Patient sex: M
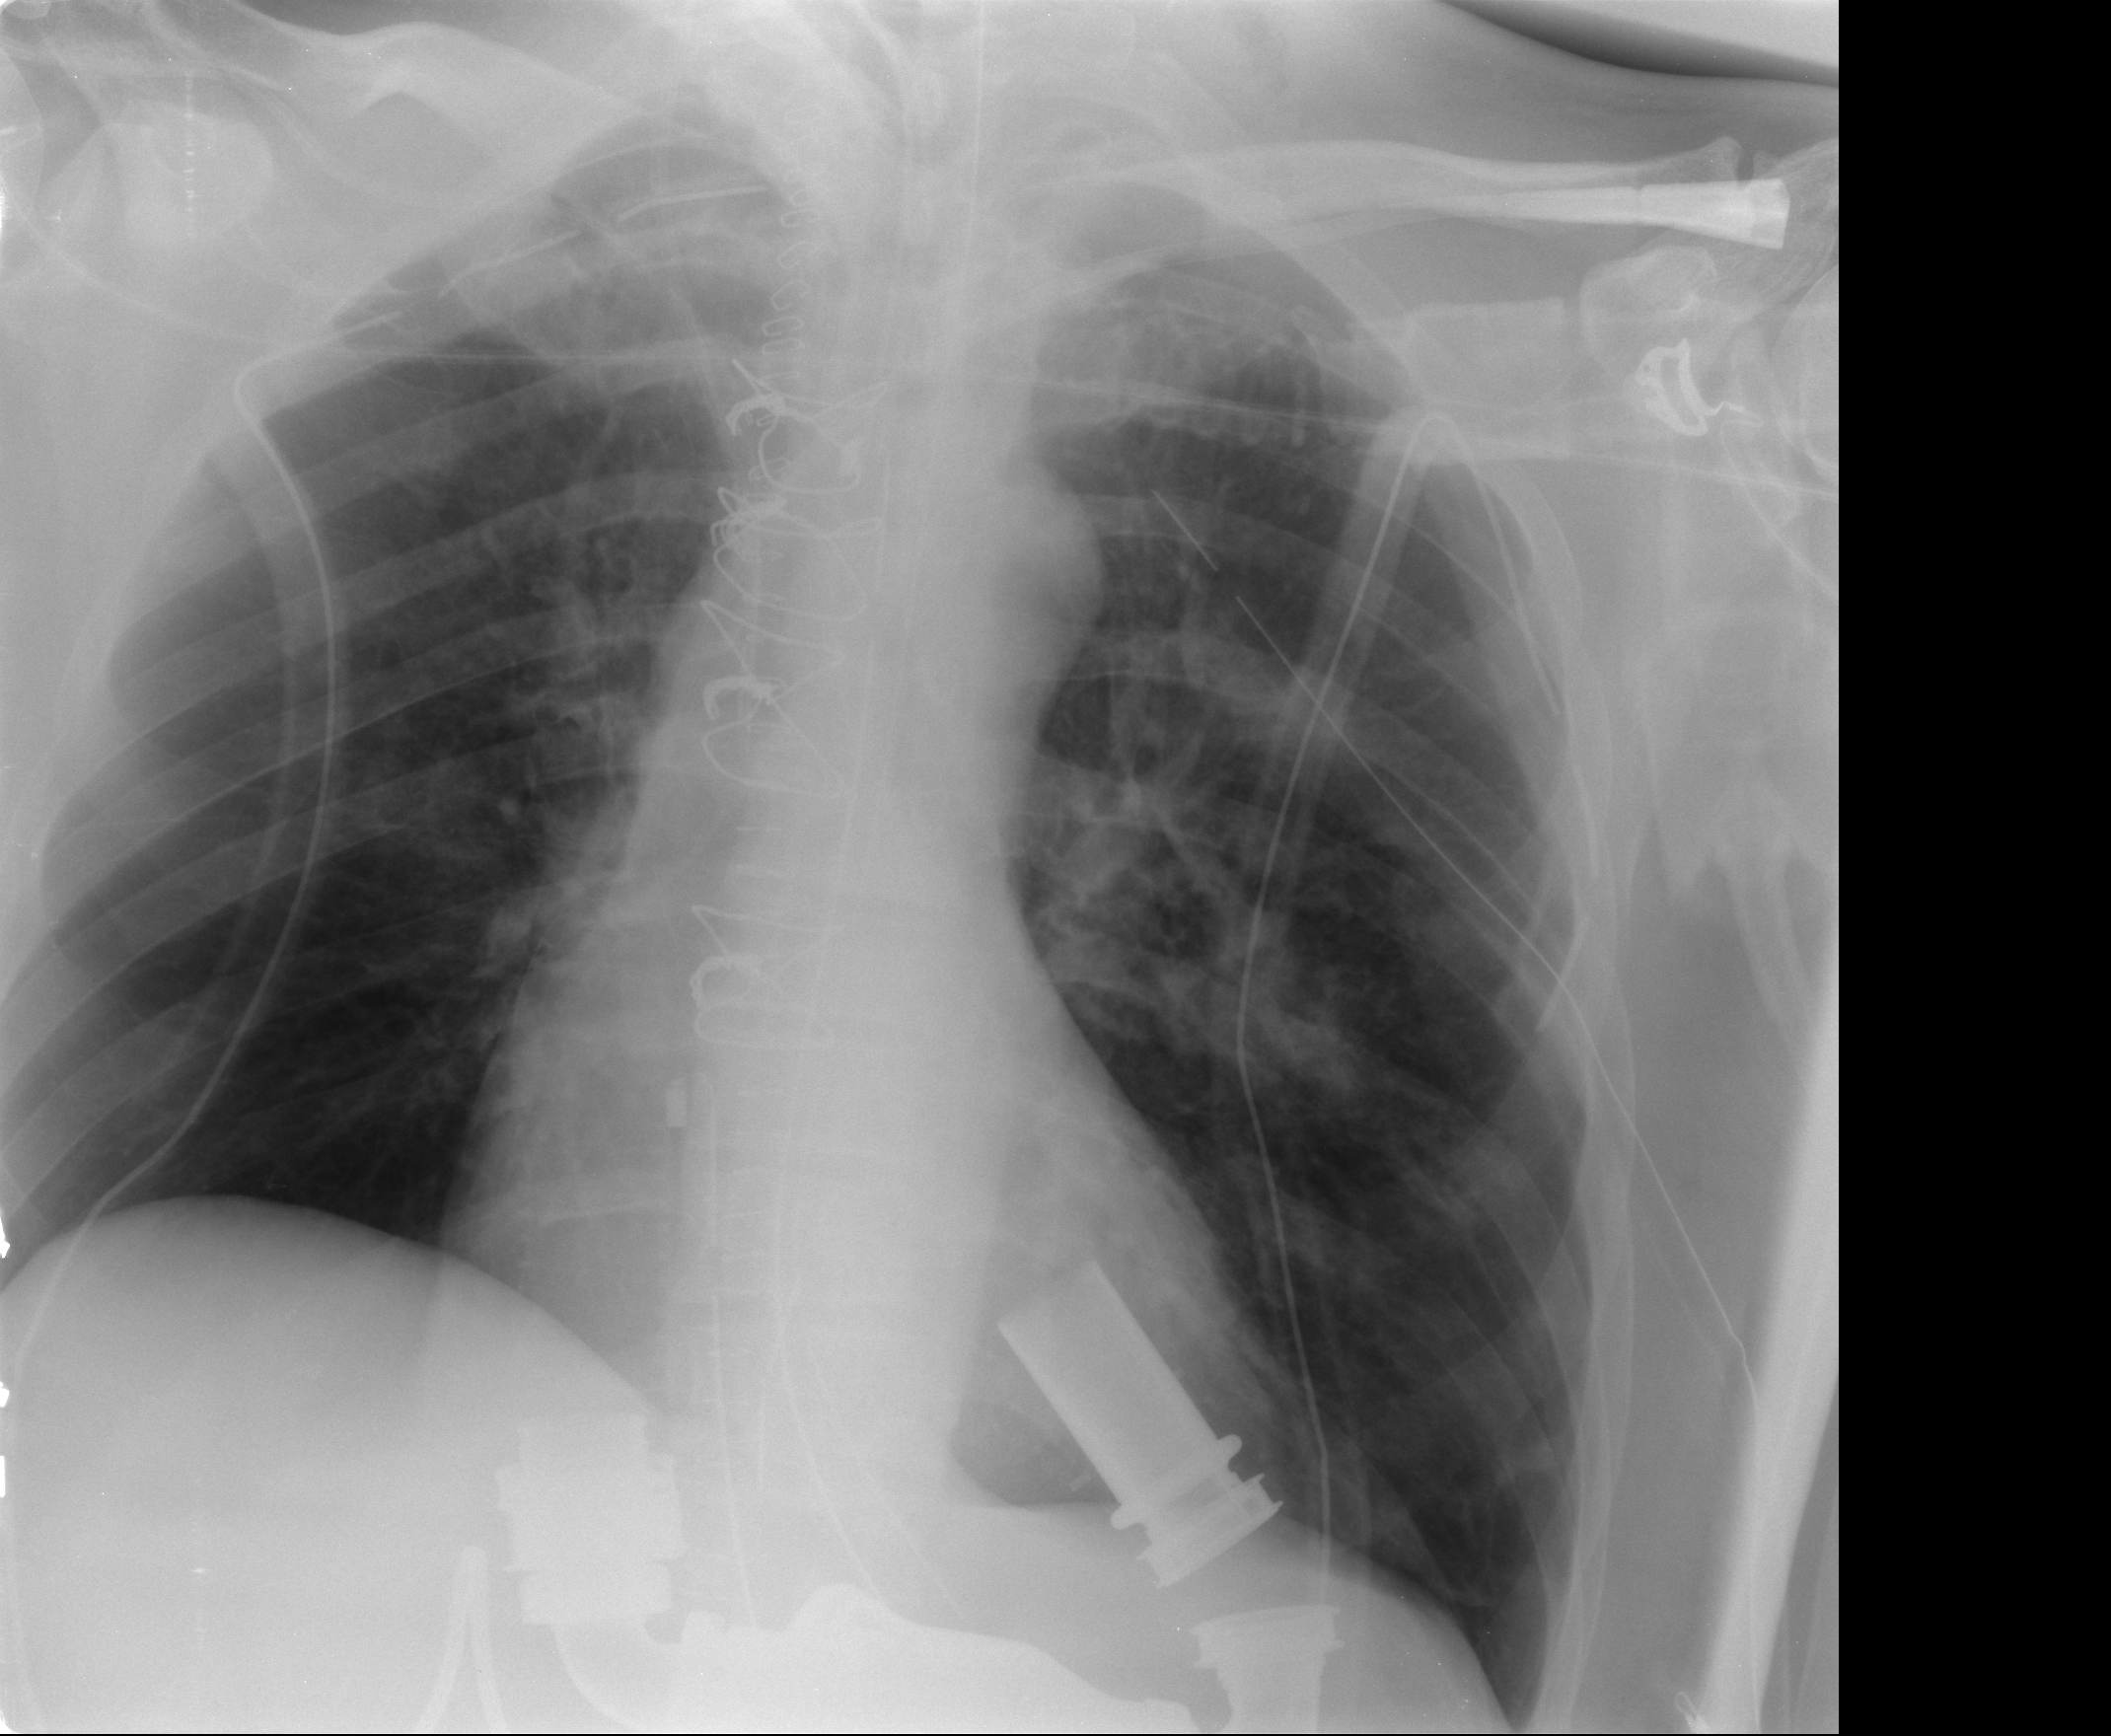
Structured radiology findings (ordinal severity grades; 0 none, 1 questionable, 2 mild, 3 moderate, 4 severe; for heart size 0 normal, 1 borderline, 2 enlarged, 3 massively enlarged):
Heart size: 0
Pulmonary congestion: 0
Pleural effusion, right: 0
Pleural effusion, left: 0
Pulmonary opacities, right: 0
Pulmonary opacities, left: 1
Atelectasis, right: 0
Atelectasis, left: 1